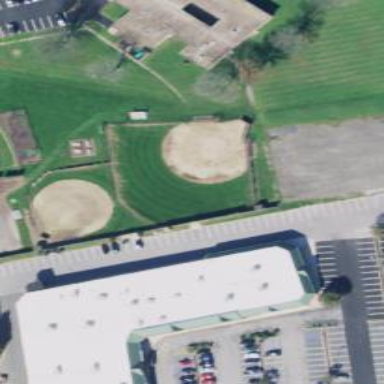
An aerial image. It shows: Baseball pitch for leisure land activities.